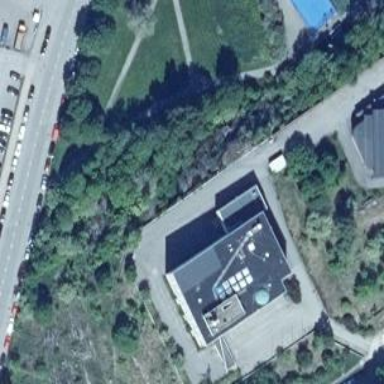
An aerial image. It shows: School building with flat roof.